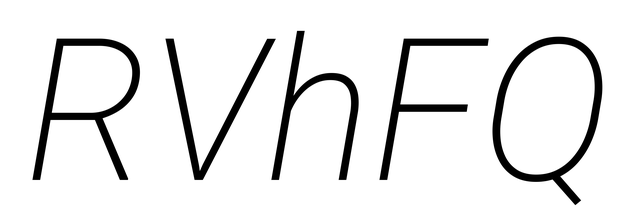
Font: Roboto-Italic_ExtraLight_Italic